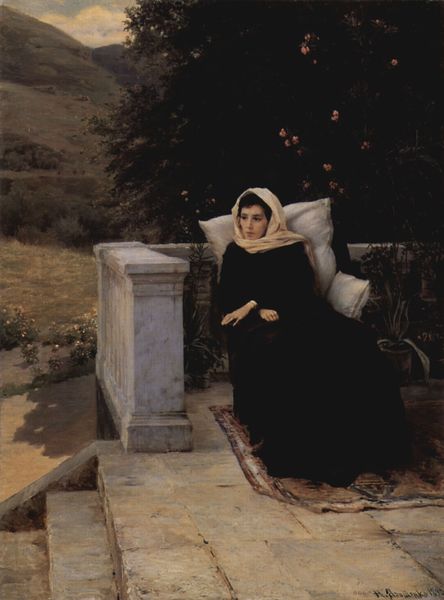
Titel: Im warmen Land
Künstler: Nikolaj Alexandrowitsch Jaroschenko
Standort: Sankt Petersburg
Institution: Staatliches Russisches Museum
Schlagwörter: baum, berg, dunkel, gemälde, himmel, laub, schatten, weiß, bäume, grün, landschaft, sitzen, blumen, braun, frau, grau, haar, hell, hintergrund, kleid, licht, marmor, nacht, schwarz, stuhl, säulen, blüten, dame, park, schal, schleier, tuch, weg, wiese, wolke, teppich, blass, gesicht, stein, bildnis, hände, portrait, porträt, hügel, brüstung, sonne, mantel, realismus, sitzend, stoff, pflanze, pflanzen, rosa, terrasse, topf, ecke, ruhen, sitz, naturalismus, süden, abends, berge, bergig, gebirge, mauer, berglandschaft, herbst, sigantur, bank, treppe, treppen, kissen, polster, kopftuch, melancholie, geländer, stufen, fugen, treppenstufen, veranda, krank, nadelbaum, genesung, kakteen, platten, teppicht, steinboden, ausruhen, graß, treppens, überkreuzt, stien, mauerstück, schaal, kopt, nachdenkelich, rekonvaleszenz, sonne schatten